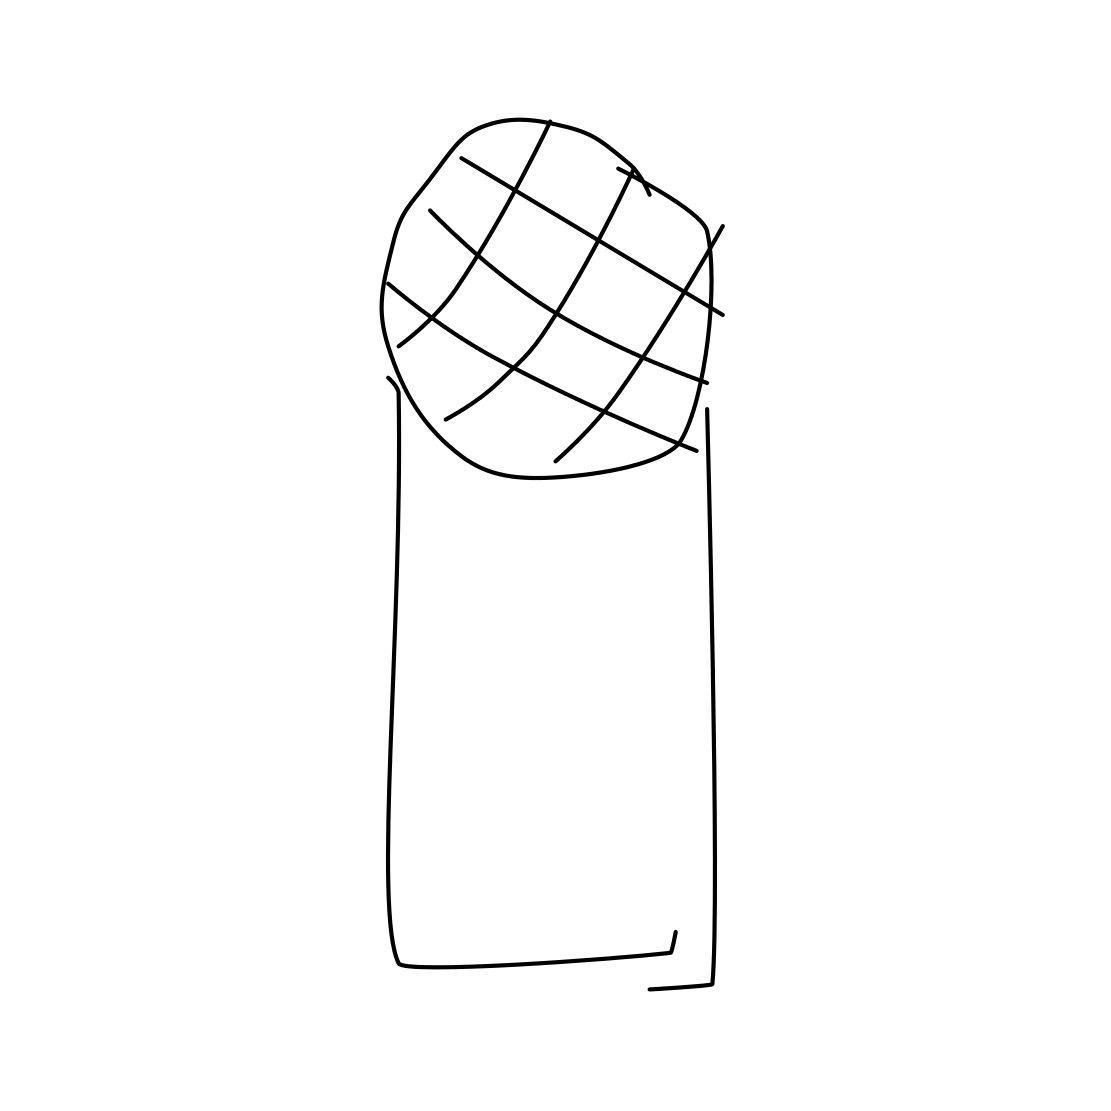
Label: microphone